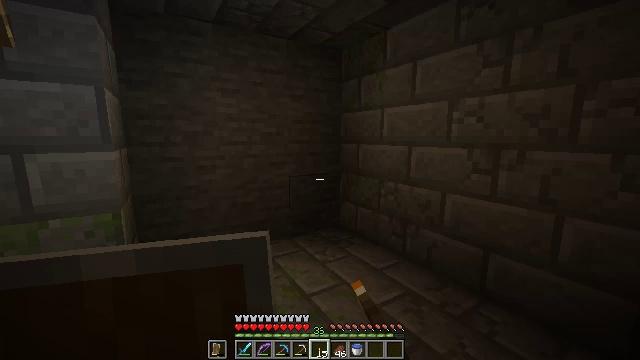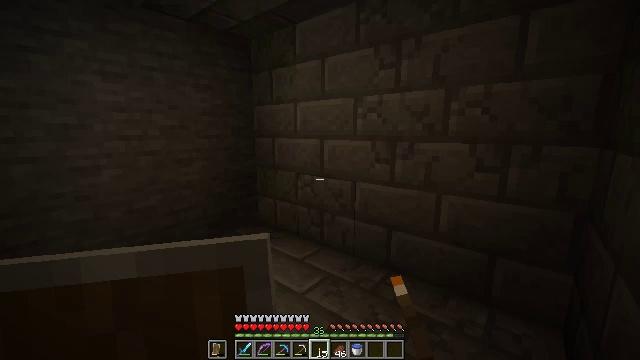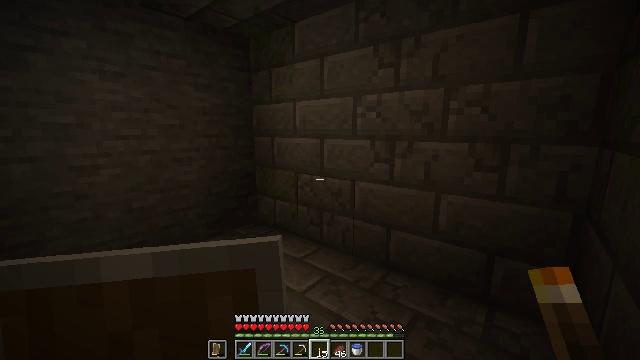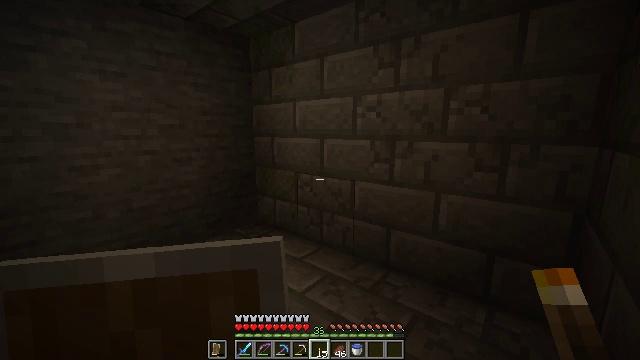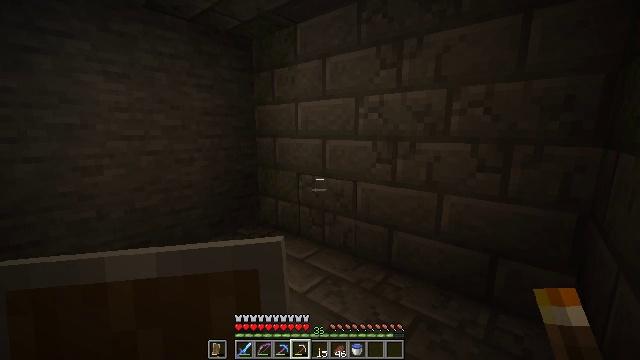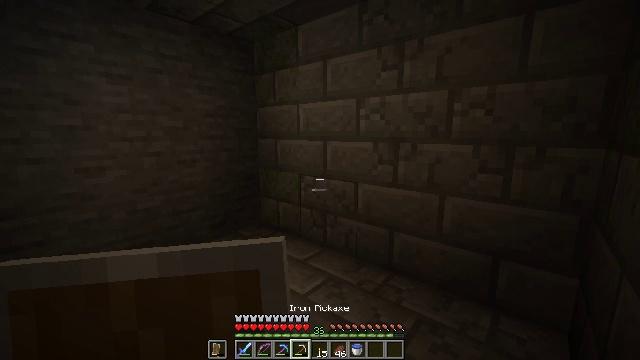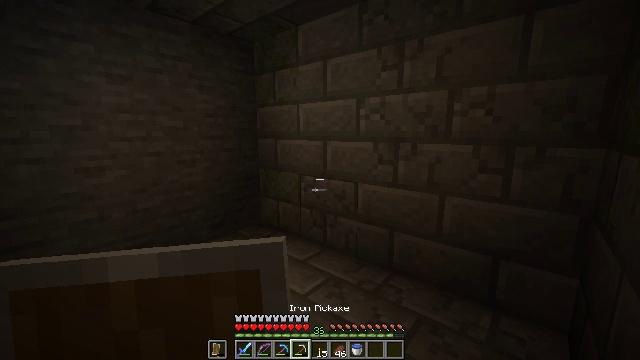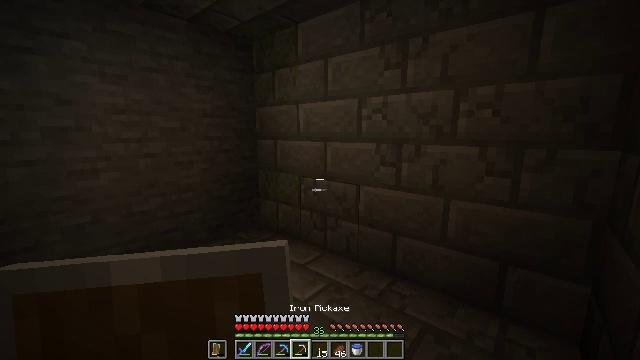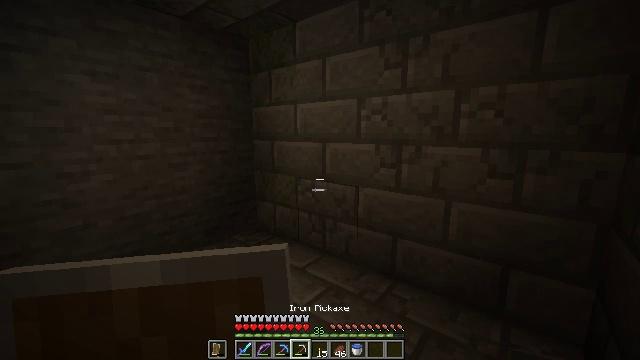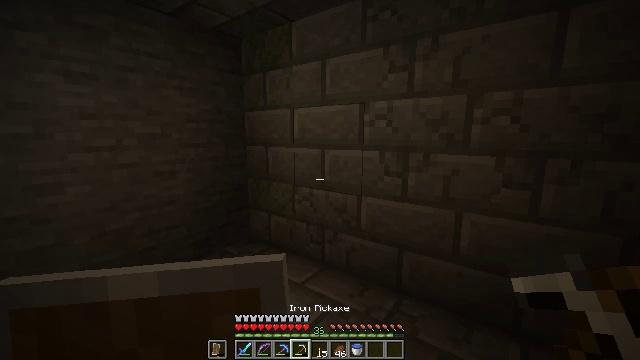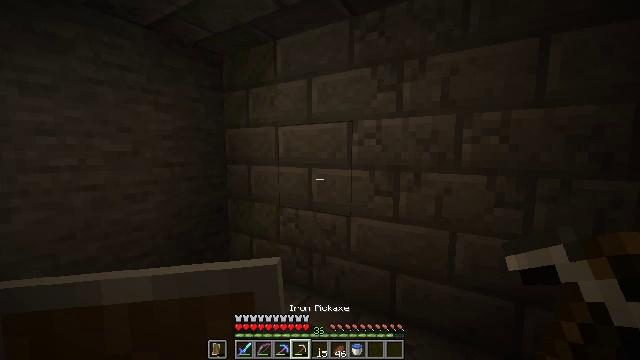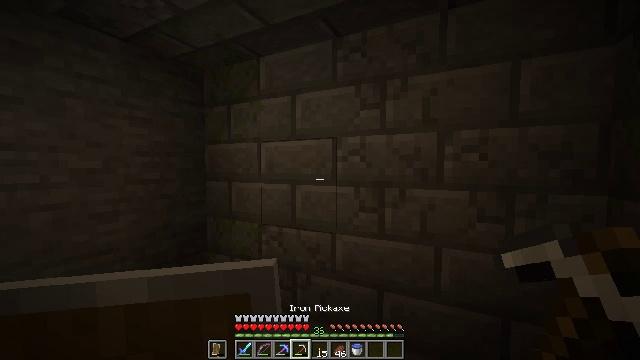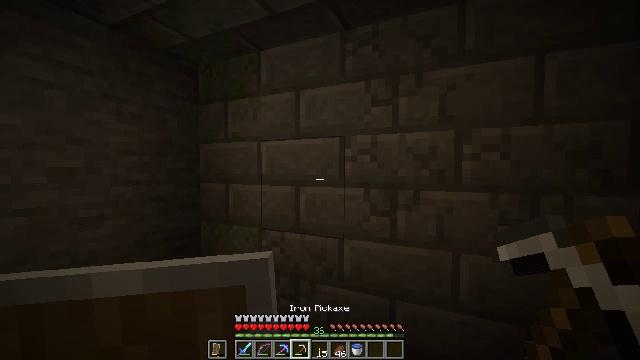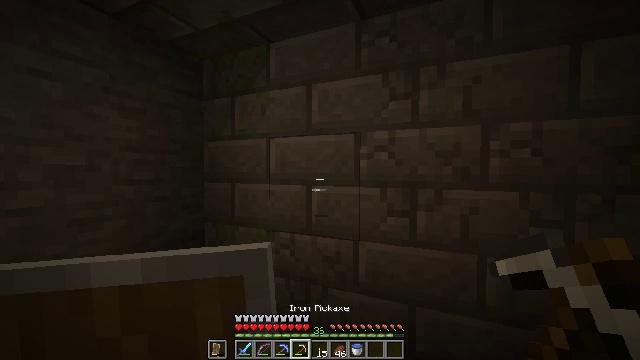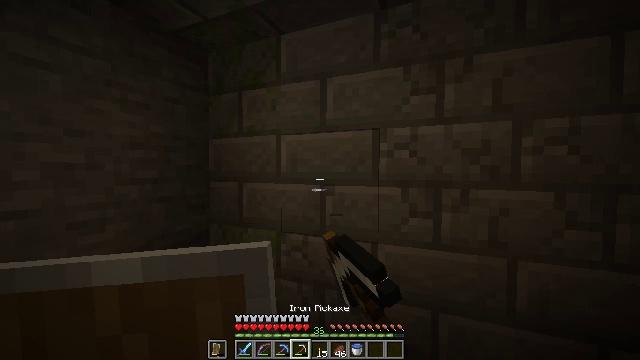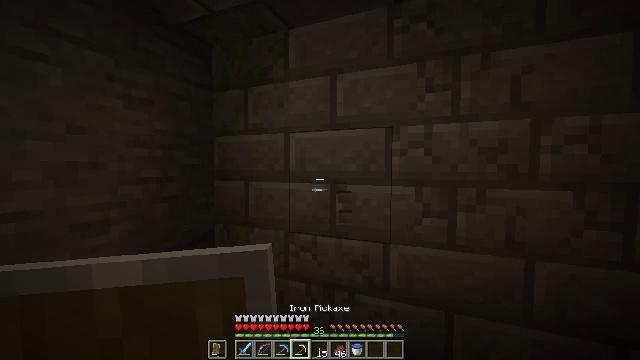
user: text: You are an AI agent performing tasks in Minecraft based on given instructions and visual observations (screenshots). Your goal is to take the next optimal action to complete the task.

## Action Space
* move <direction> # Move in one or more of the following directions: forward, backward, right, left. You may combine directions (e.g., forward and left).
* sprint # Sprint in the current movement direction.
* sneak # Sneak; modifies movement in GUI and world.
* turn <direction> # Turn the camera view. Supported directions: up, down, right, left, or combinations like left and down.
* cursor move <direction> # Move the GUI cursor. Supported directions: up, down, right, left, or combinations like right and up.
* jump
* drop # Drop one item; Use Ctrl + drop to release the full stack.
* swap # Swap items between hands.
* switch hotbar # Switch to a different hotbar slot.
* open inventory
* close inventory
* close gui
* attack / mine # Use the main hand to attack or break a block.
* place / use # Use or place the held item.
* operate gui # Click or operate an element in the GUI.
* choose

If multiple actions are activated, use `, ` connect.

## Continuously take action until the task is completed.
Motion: motion action
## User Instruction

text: Retrieve the stone bricks from an old building.
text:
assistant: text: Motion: turn right and down
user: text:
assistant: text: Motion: no_op
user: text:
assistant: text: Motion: no_op
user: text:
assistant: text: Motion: switch to hotbar 4
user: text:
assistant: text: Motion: switch to hotbar 4
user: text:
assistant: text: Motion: no_op
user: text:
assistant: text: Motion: move forward
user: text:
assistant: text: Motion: move forward and move left
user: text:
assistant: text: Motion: move forward and move left, turn right
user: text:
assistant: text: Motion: move forward and move left, turn right and up
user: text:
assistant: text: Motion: move forward and move left, turn right and up
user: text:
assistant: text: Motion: move forward and move left, turn right
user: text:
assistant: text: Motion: move forward and move left, attack / mine
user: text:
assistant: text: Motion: move left, attack / mine
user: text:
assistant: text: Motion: turn right, attack / mine
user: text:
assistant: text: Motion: turn right, attack / mine
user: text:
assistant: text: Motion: turn right, attack / mine
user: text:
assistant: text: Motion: turn right, attack / mine
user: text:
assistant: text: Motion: attack / mine
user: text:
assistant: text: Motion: attack / mine
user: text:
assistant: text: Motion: attack / mine
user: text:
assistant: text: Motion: attack / mine
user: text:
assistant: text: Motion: attack / mine
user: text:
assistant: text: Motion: attack / mine
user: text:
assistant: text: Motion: attack / mine
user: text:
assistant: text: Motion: move forward, attack / mine
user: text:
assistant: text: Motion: move forward, attack / mine
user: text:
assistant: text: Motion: move forward and move left, turn right and down
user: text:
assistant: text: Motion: move forward and move left, turn right and down
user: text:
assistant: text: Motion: no_op